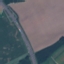
Land use / land cover: Highway